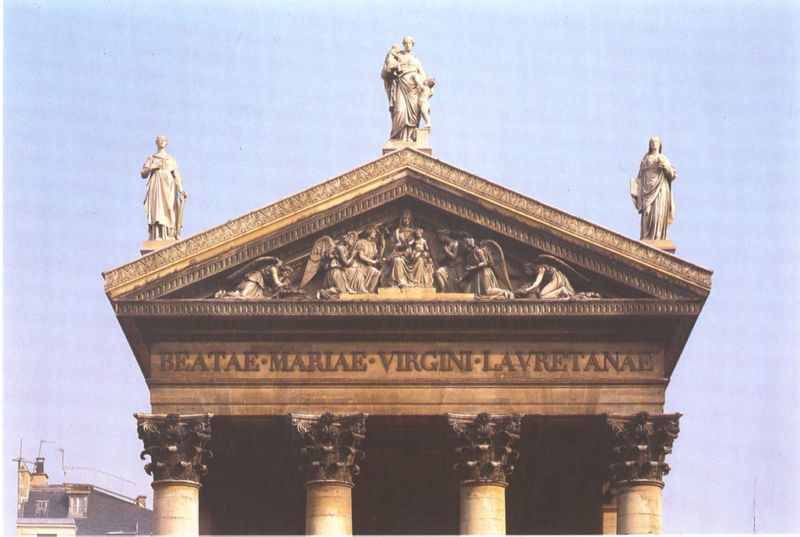
Titel: Anbetung des Jesuskindes durch die Engel
Künstler: Charles-Francois Nanteuil
Standort: Paris, Notre-Dame-de-Lorette (EU - F - Ile-de-France)
Schlagwörter: flügel, gott, himmel, nackt, dreieck, sitzen, stadt, marmor, säulen, gebäude, stehen, stein, kirche, drei, kind, engel, skulptur, giebel, figuren, erhaben, inschrift, podest, komposit, jungfrau, knien, beten, architrav, rom, giebelfigur, jesus, ionisch, antik, griechisch, tempel, maria, korinthisch, madonna, geflügelt, römisch, korintisch, tympanon, jesuskind, giebelskulptur